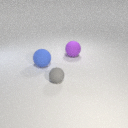
large blue rubber sphere to the left of large purple rubber sphere